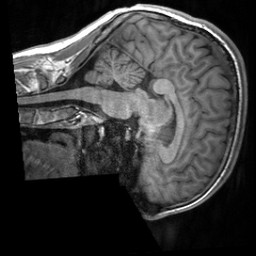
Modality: T1w
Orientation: sagittal
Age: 27
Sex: male
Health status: healthy
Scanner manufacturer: siemens
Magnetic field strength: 3 T
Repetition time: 2 s
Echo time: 0.00232 s